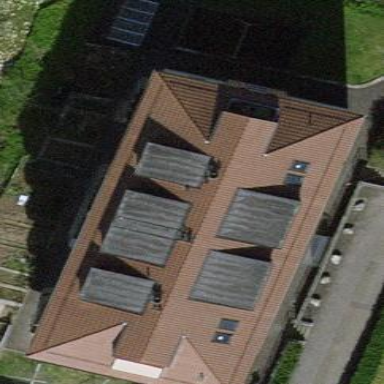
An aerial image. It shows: Hipped roof on apartment building.